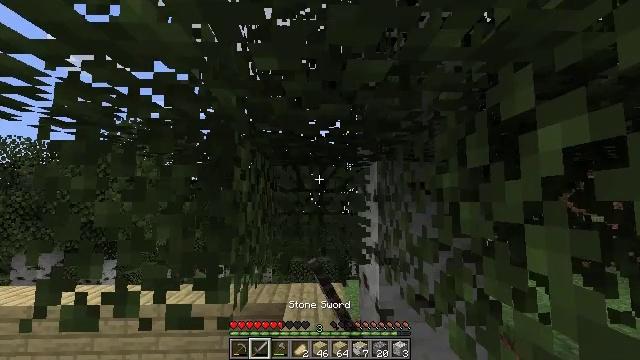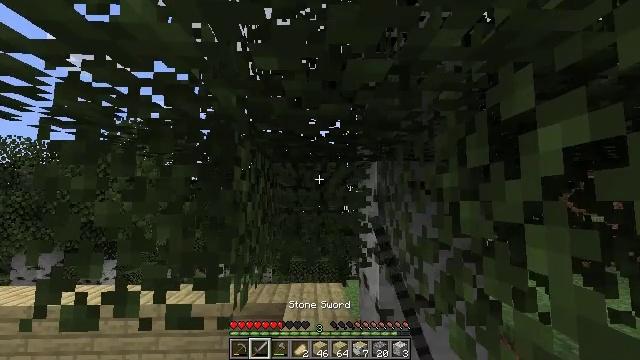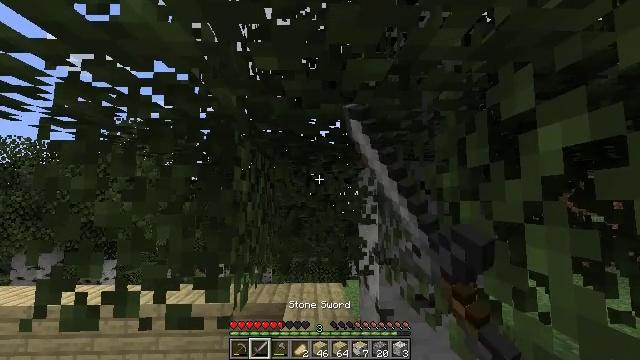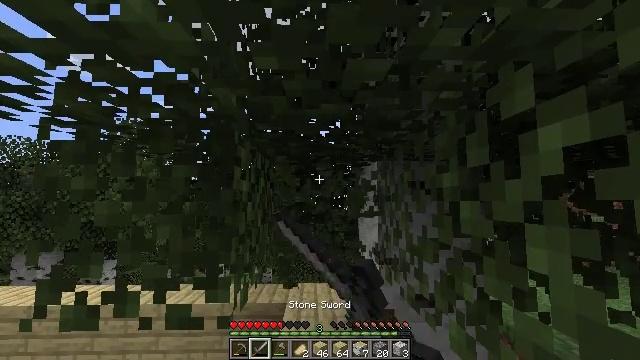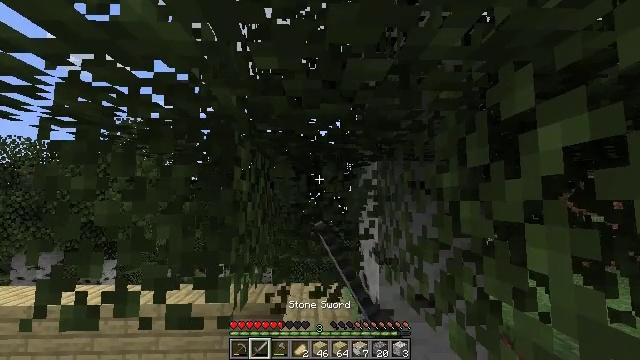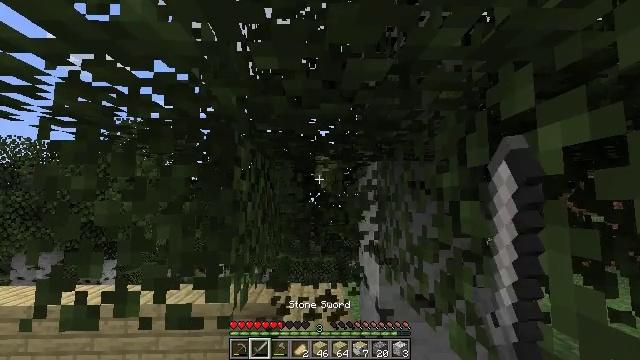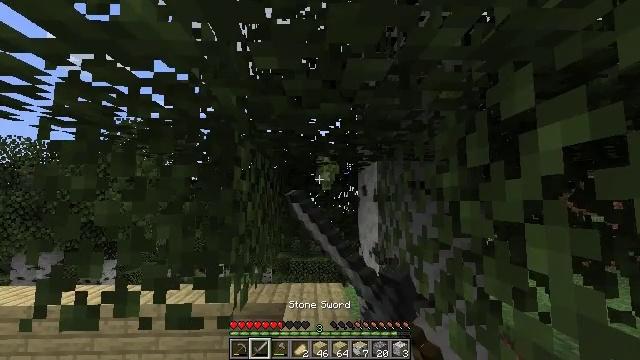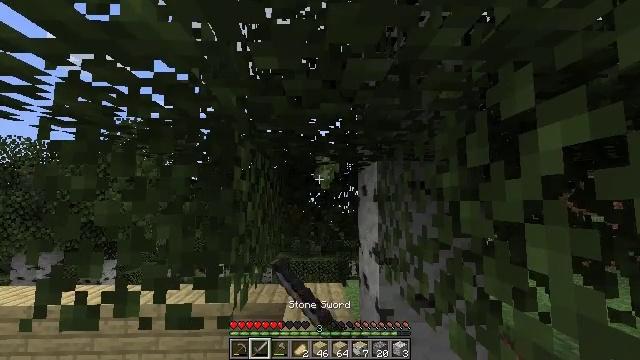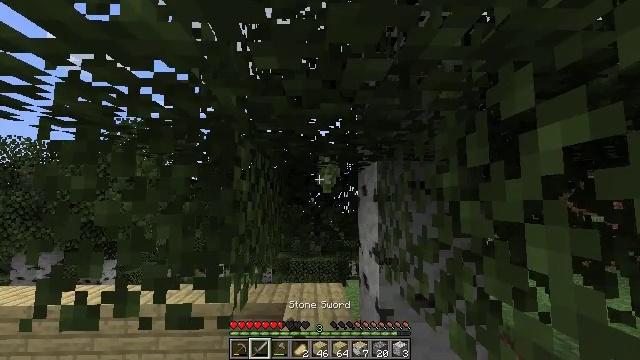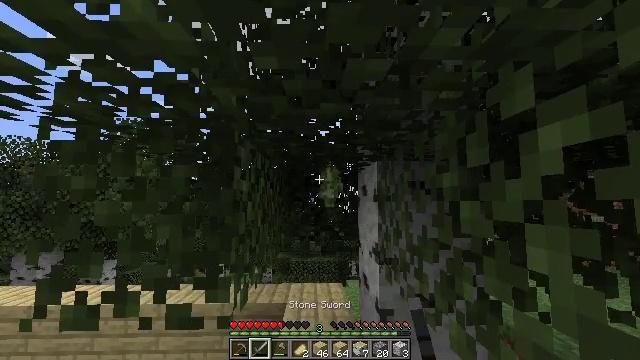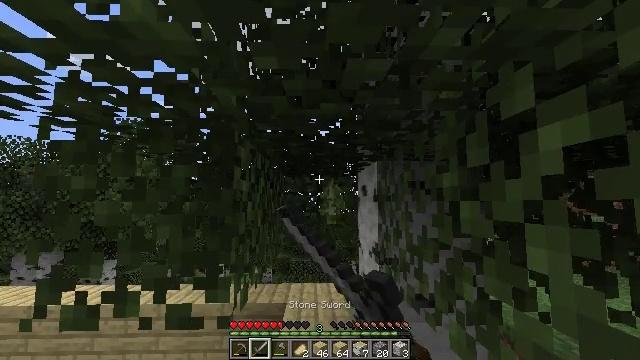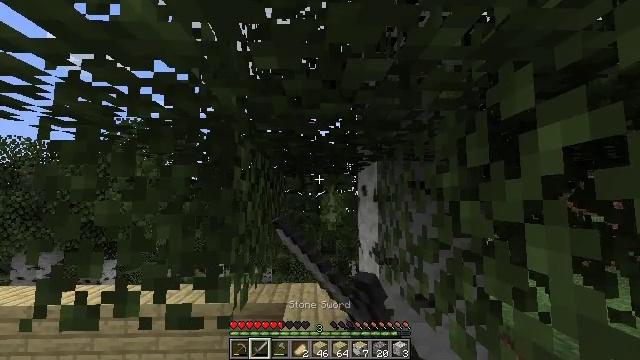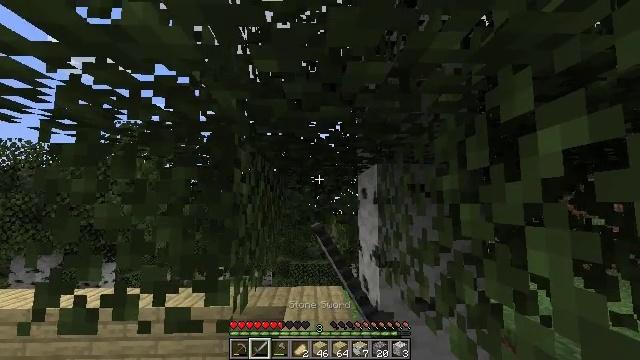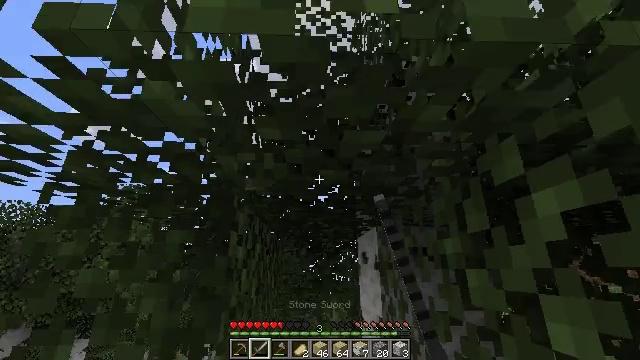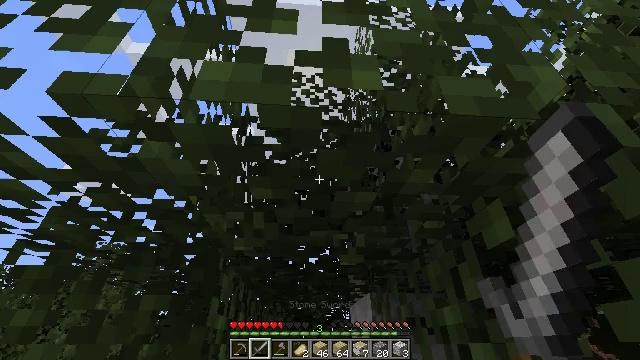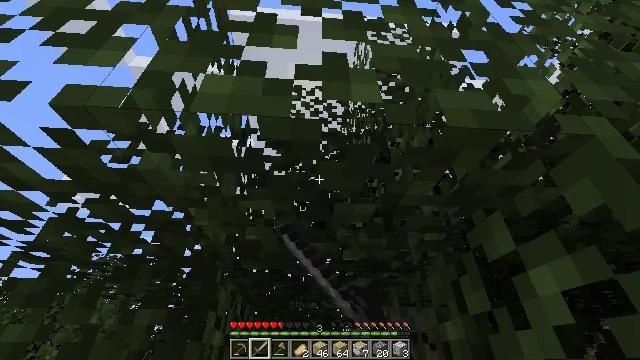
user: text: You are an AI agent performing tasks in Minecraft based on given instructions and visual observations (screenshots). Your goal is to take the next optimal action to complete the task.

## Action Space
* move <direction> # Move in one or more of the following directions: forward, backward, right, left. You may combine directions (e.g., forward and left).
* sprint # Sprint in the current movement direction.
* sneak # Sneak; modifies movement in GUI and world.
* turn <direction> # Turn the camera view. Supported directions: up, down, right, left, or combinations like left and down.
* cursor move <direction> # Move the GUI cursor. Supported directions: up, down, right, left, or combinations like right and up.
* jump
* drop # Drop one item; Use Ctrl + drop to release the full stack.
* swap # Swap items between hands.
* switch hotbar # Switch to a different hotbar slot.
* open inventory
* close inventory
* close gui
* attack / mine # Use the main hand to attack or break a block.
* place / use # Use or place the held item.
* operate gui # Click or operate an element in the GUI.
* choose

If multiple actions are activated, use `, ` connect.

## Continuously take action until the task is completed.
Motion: motion action
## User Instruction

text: Collect birch leaves from the tree.
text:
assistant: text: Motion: attack / mine
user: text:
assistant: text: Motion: attack / mine
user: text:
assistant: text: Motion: attack / mine
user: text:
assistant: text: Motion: attack / mine
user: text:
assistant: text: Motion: attack / mine
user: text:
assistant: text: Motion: attack / mine
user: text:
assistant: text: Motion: attack / mine
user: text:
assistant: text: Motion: attack / mine
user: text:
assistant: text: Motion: attack / mine
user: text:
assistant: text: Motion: attack / mine
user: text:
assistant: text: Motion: attack / mine
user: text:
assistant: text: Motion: attack / mine
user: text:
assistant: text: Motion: turn up, attack / mine
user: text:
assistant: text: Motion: turn right and up, attack / mine
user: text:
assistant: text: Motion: turn up, attack / mine
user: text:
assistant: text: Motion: attack / mine
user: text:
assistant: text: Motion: attack / mine
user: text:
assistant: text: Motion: attack / mine
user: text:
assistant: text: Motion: attack / mine
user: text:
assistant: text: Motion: attack / mine
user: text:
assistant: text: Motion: attack / mine
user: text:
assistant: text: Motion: attack / mine
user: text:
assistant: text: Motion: attack / mine
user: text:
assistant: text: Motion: attack / mine
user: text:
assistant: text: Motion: attack / mine
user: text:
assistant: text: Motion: attack / mine
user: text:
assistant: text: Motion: turn left and down, attack / mine
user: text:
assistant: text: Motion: turn down, attack / mine
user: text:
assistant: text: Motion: attack / mine
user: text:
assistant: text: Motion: attack / mine